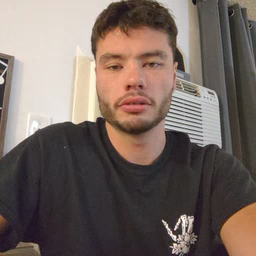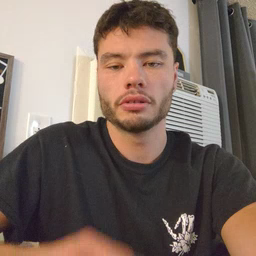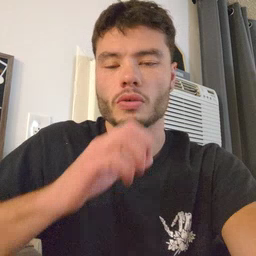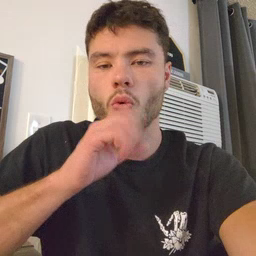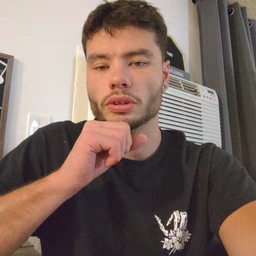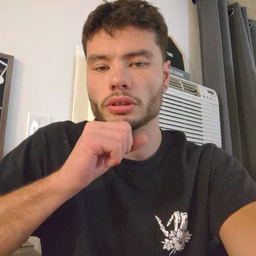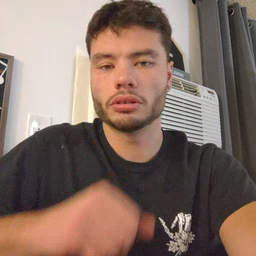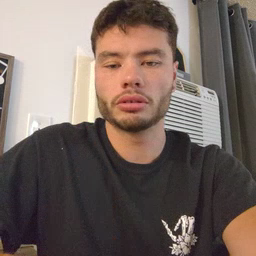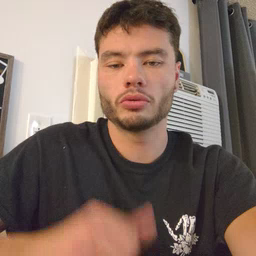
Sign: orange